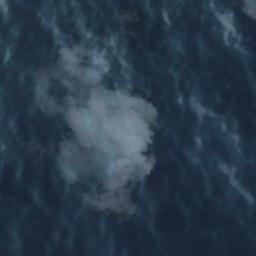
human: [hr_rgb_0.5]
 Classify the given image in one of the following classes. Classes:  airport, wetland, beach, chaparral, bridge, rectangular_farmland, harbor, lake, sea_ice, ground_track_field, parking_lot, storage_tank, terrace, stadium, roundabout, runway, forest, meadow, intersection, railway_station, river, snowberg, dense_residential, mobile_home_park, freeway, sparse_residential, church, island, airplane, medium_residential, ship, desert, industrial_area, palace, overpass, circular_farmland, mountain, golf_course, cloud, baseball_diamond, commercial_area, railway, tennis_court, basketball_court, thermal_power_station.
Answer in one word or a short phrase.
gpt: cloud